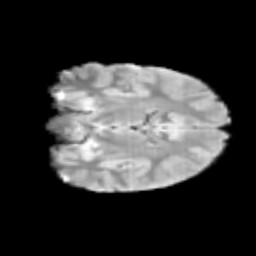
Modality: T2w
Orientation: coronal
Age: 12
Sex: male
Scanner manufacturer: siemens
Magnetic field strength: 3 T
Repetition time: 3.8 s
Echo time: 0.07 s